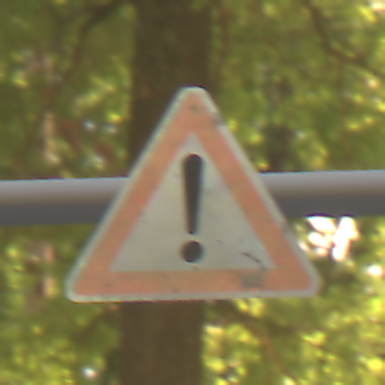
Verkehrszeichen: Gefahrenstelle
Umgebung: Outdoor, Nature
Tageszeit: Midday
Wetter: PartlyCloudy
Licht: Natural
Jahreszeit: NotSpecified
Kontrast: LowContrast